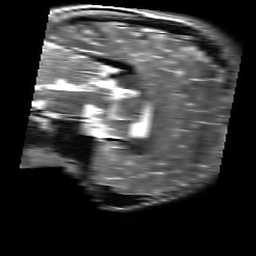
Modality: T2w
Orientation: sagittal
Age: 27
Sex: male
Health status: healthy
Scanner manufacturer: siemens
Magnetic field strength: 3 T
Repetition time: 4.01 s
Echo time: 0.116 s